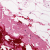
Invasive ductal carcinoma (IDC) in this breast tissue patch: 0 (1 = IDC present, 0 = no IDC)